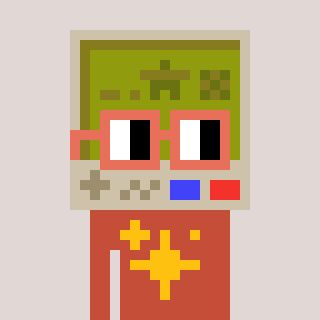
a pixel art character with square orange glasses, a gameboy-shaped head and a rust-colored body on a warm background